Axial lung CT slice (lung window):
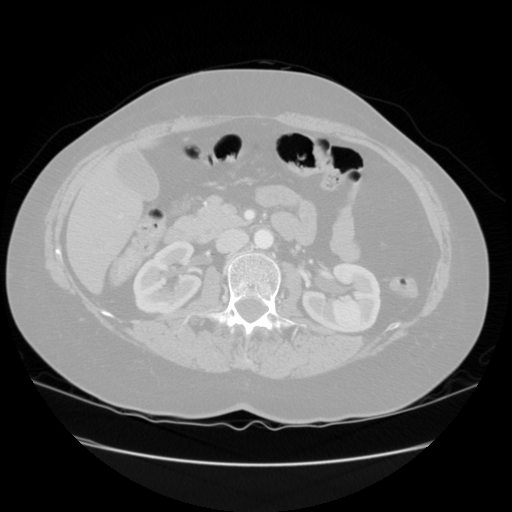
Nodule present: no